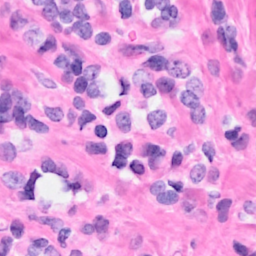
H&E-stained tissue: Breast